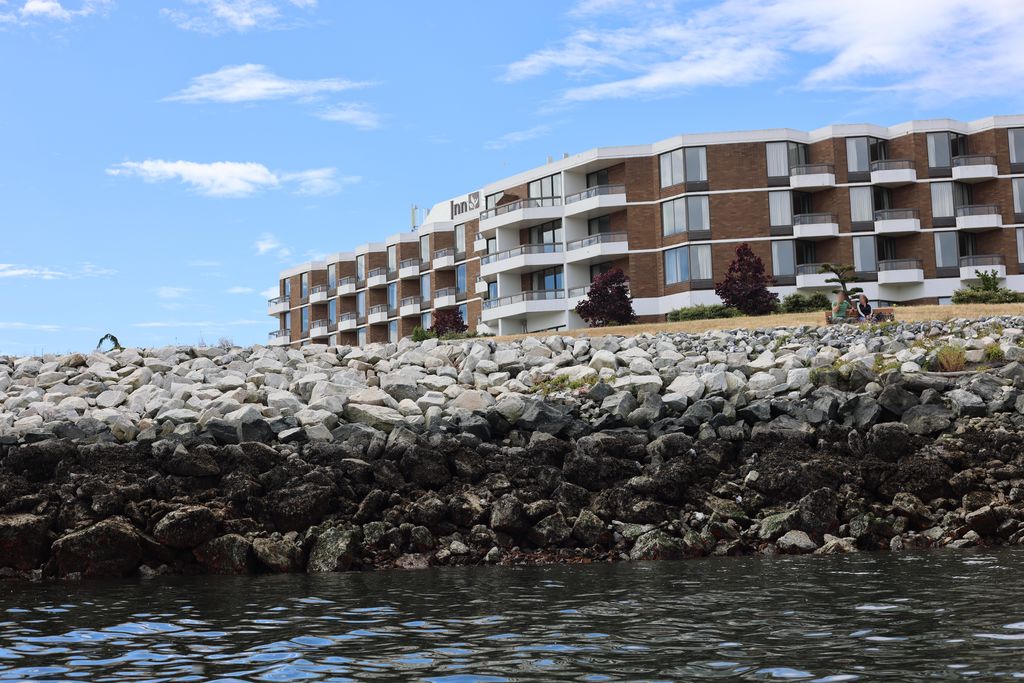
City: victoria